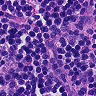
Metastatic tissue present: no